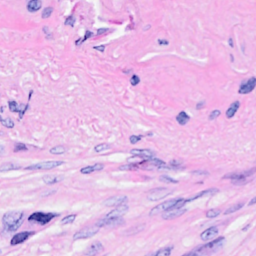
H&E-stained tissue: Breast